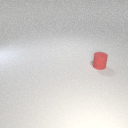
small red rubber cylinder